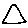
Label: triangle